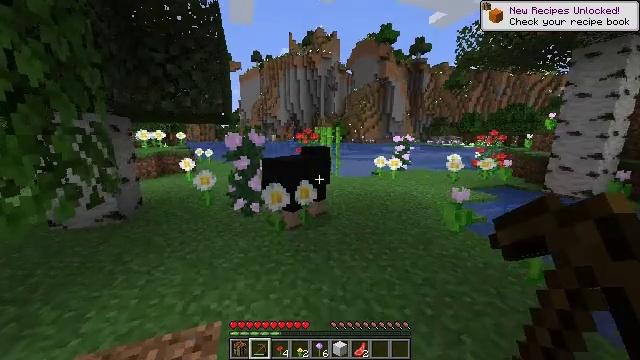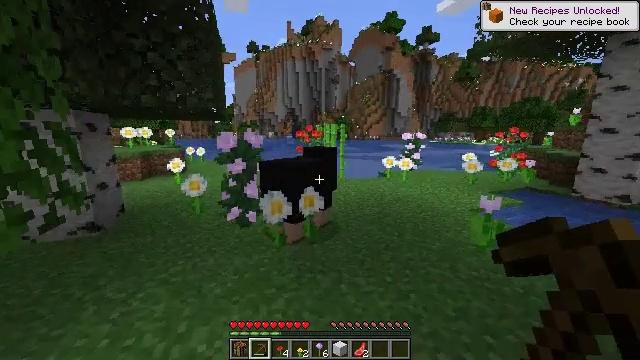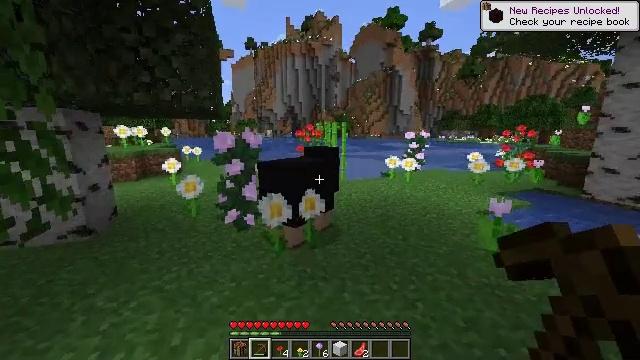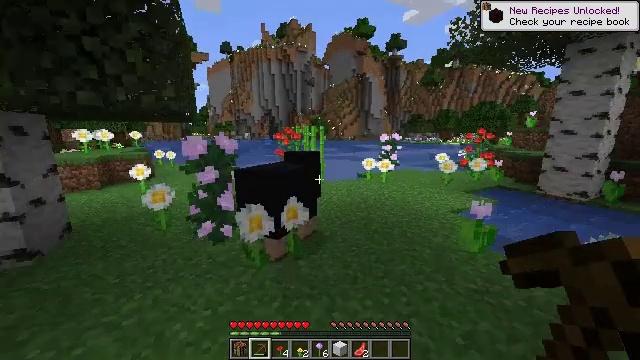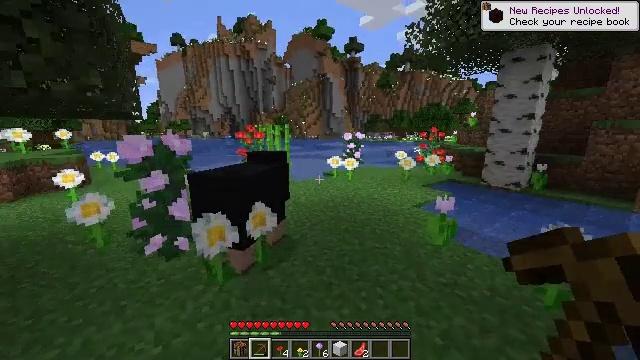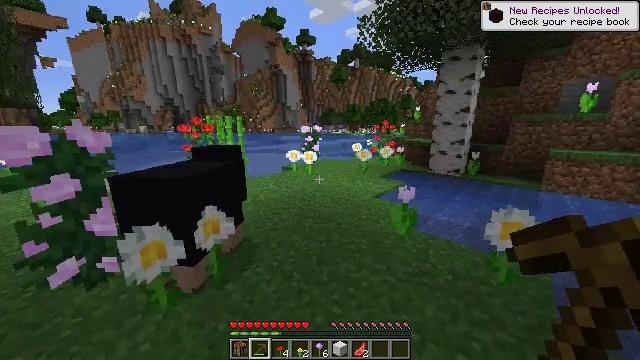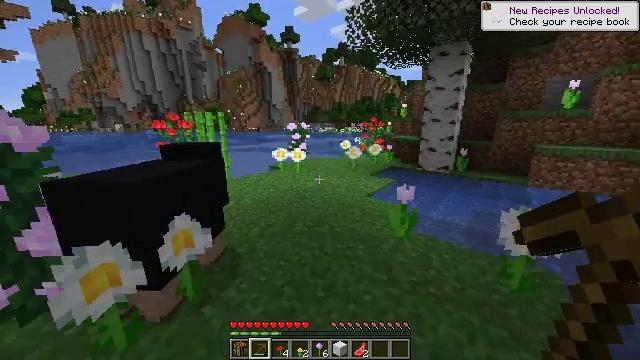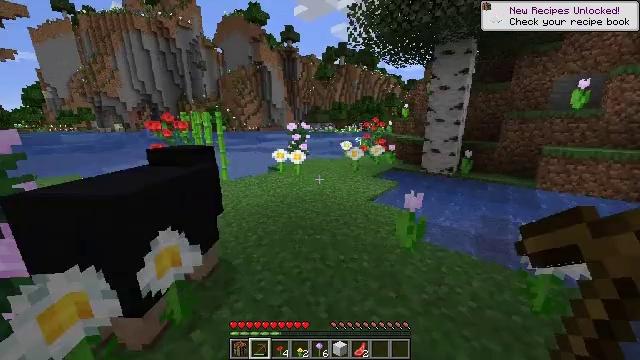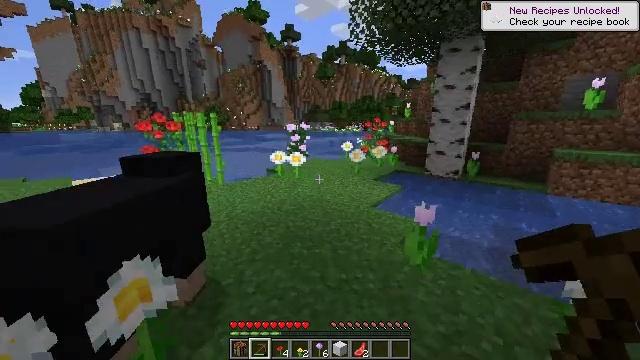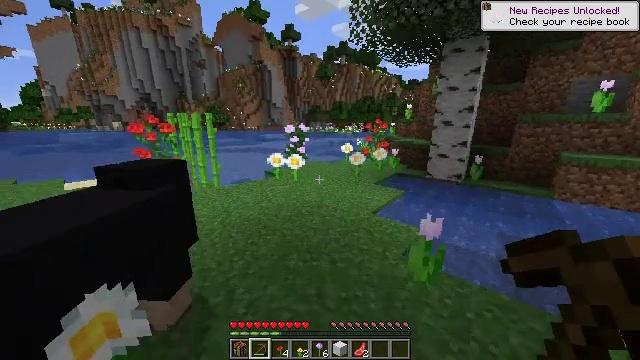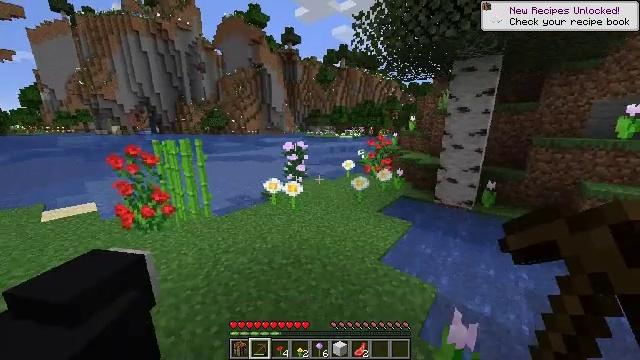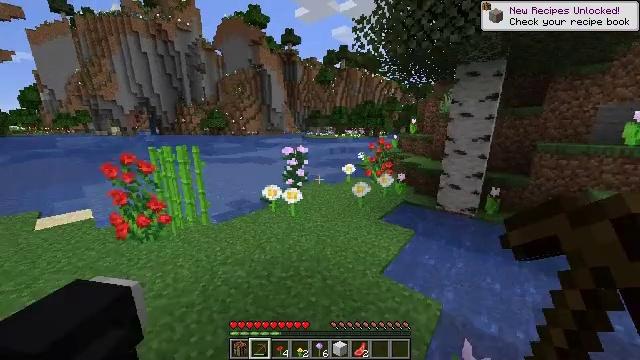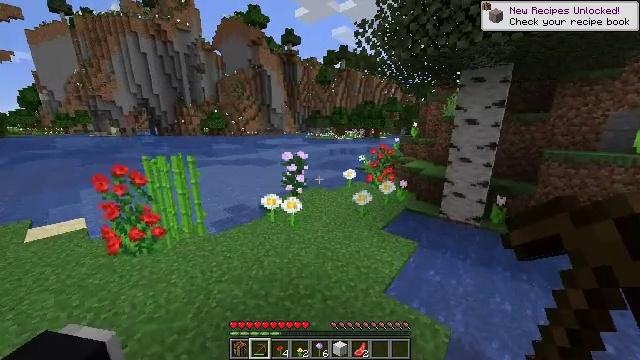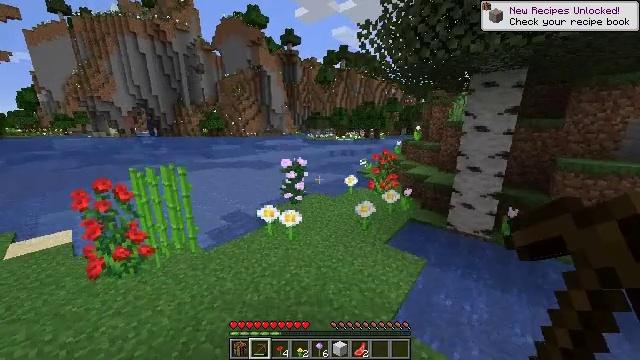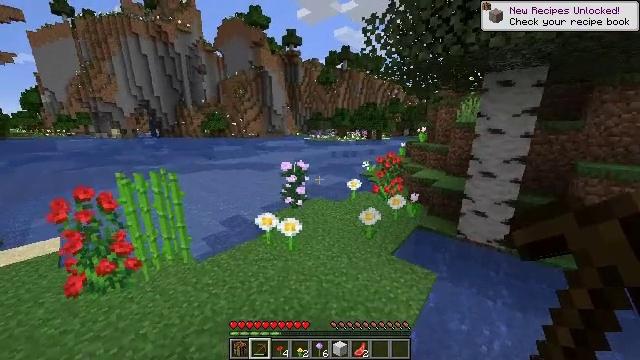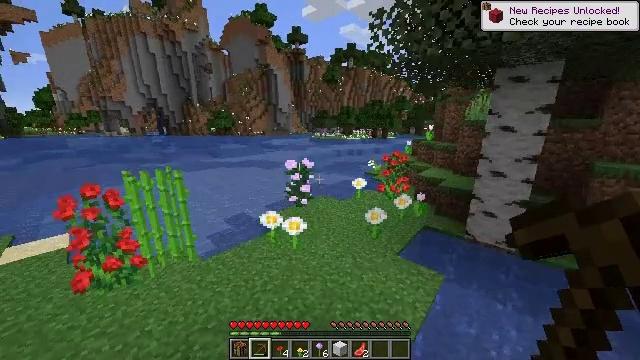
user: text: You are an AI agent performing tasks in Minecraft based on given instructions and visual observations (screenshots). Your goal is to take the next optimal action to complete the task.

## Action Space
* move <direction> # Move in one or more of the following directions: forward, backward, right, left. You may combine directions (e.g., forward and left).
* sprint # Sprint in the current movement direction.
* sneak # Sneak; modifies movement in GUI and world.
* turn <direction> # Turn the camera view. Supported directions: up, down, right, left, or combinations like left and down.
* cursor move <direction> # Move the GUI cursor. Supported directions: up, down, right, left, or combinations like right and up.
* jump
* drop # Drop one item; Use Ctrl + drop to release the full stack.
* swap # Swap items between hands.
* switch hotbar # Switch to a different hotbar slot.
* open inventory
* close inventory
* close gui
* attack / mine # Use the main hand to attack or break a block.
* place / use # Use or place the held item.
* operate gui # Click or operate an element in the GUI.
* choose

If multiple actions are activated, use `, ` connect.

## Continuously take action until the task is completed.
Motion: motion action
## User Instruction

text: Break the sugar cane.
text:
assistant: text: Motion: move forward, sprint
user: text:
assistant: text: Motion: move forward, sprint
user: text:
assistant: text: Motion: move forward, sprint, turn right
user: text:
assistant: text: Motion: move forward, sprint, turn right
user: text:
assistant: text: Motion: move forward, sprint, turn right and down
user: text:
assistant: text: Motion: move forward, sprint, turn right
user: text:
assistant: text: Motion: move forward, sprint
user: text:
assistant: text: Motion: move forward, sprint
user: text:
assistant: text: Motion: move forward, sprint, jump
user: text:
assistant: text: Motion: move forward, sprint, jump
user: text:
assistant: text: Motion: move forward, sprint, jump
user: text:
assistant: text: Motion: move forward, sprint, jump
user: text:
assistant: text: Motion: move forward, sprint, jump
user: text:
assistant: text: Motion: move forward, sprint, jump
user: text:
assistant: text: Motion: move forward, sprint, turn left, jump
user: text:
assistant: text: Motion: move forward, sprint, turn left, jump
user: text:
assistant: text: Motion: move forward and move left, sprint, turn left, jump
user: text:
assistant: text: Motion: move forward and move left, sprint, turn left and down, jump
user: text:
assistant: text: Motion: move forward and move left, sprint, turn left and down, jump
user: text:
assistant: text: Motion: move forward and move left, sprint, turn left and down, jump
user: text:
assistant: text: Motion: move forward and move left, sprint, turn left and down, jump
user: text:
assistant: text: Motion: move forward and move left, sprint, turn left and down, jump
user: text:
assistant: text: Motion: move forward and move left, sprint, turn left and down, jump
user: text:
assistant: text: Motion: move forward and move left, sprint, turn down
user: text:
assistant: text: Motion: move forward, sprint, turn down
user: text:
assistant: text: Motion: move forward, sprint, turn left and down
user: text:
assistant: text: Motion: move forward, turn left and down
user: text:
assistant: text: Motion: turn left and down
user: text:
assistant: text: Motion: turn left and down
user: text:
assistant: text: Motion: turn left and down